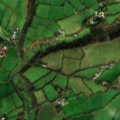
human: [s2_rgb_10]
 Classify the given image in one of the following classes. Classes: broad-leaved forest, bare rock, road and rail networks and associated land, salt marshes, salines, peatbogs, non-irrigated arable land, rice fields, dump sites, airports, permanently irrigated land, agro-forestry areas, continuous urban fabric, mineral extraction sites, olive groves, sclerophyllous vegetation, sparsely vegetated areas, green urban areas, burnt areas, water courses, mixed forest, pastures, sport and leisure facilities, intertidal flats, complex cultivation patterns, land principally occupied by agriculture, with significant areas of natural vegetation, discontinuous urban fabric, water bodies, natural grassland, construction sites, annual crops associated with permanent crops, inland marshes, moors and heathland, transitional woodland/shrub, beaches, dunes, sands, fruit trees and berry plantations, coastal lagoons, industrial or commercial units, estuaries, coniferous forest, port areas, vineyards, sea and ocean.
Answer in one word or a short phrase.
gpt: non-irrigated arable land, pastures, broad-leaved forest